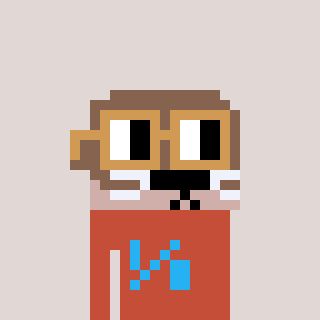
a pixel art character with square brown glasses, a otter-shaped head and a rust-colored body on a warm background